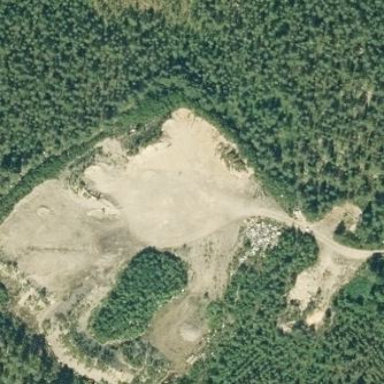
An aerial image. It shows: Sand quarry.